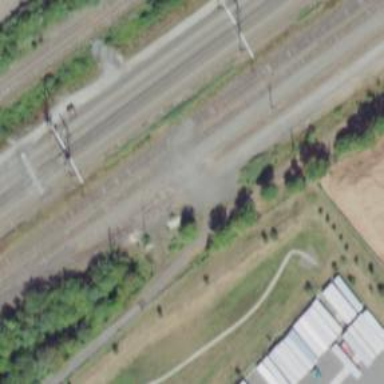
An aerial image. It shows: Abandoned railway yard.